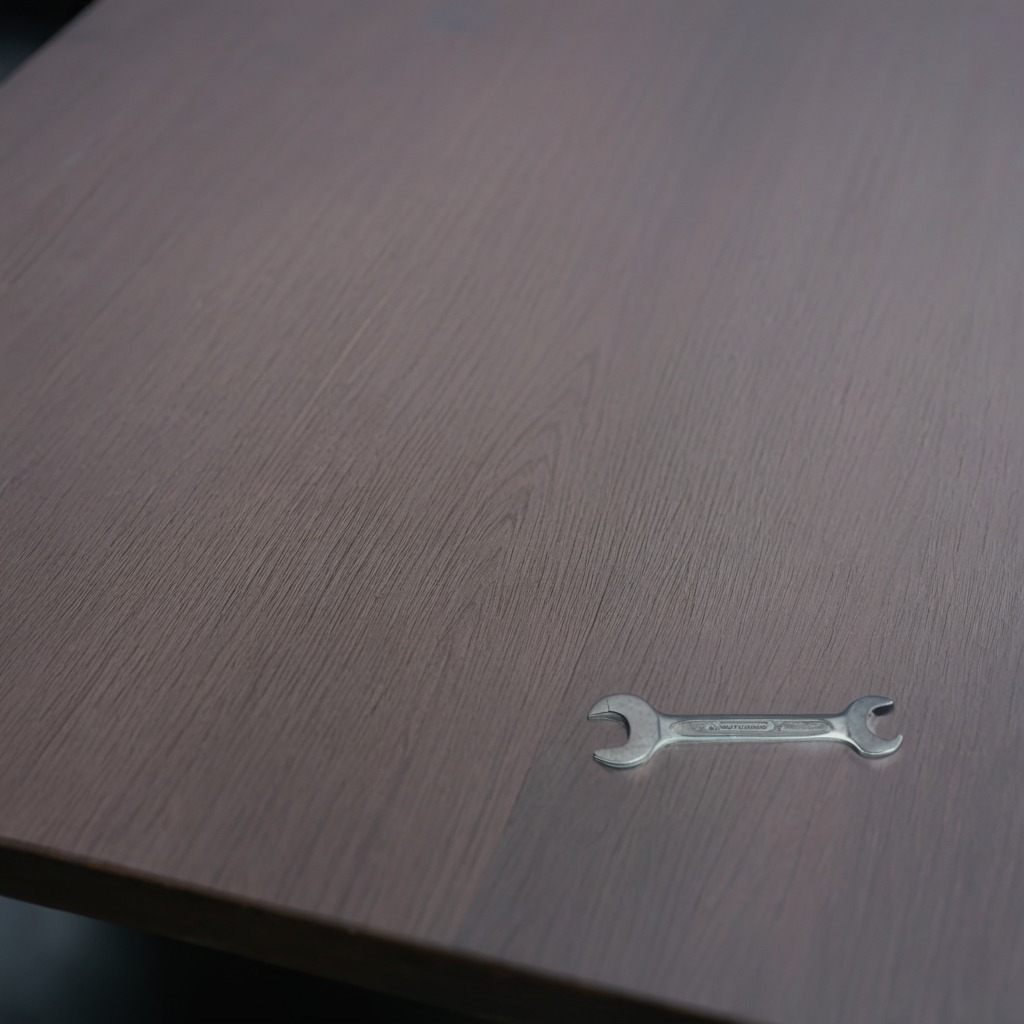
An wrench is lying on the table.